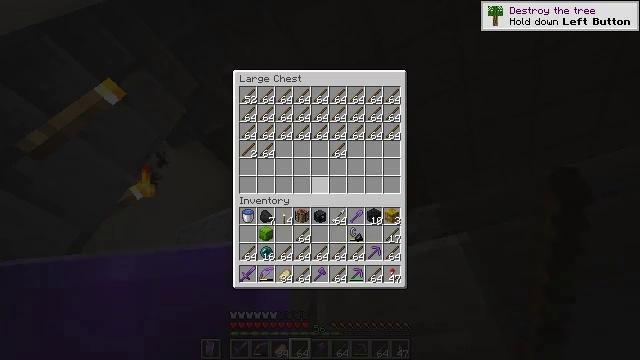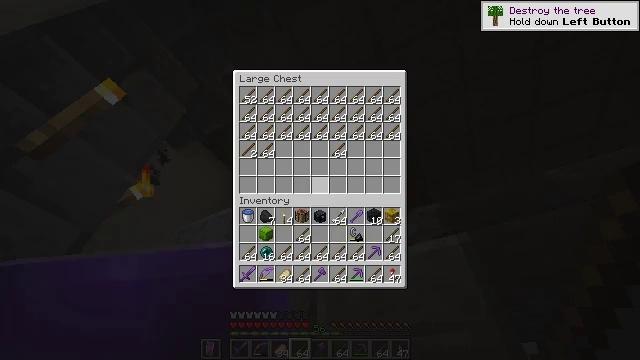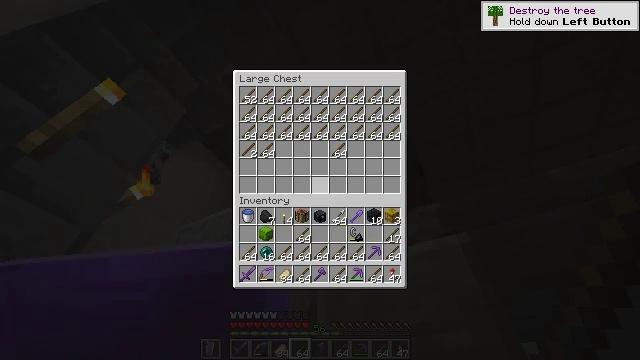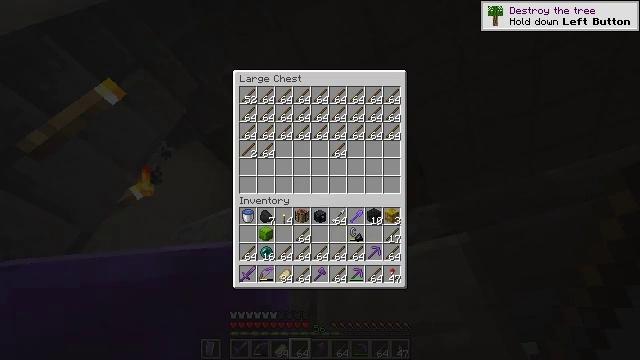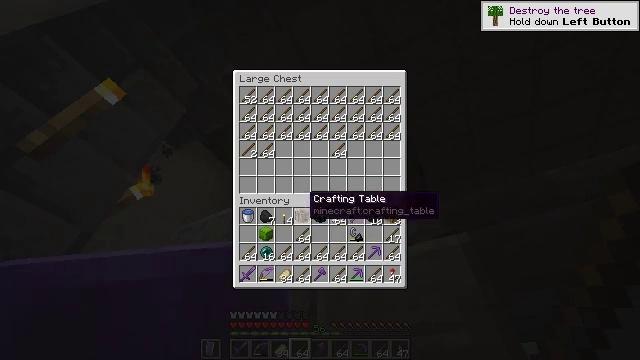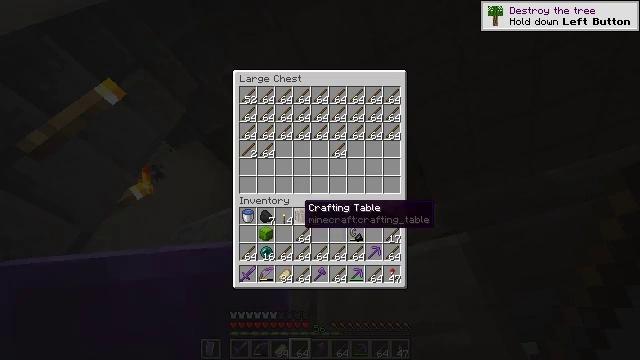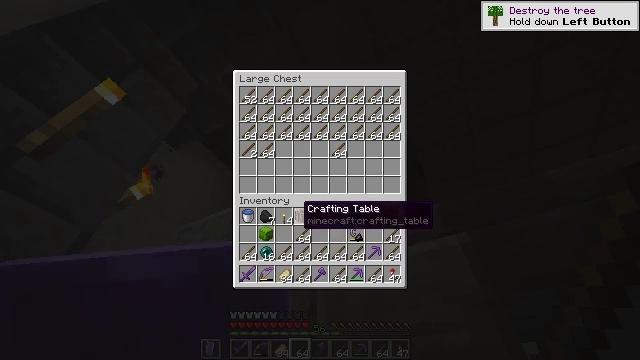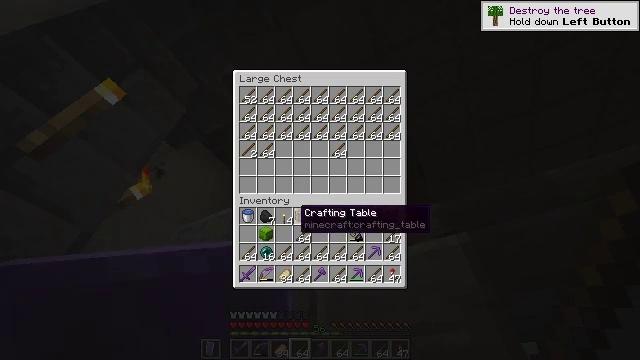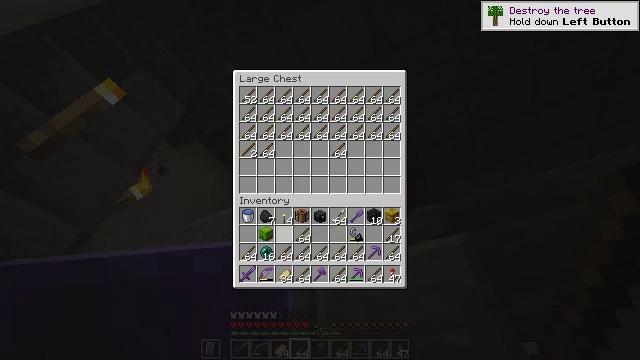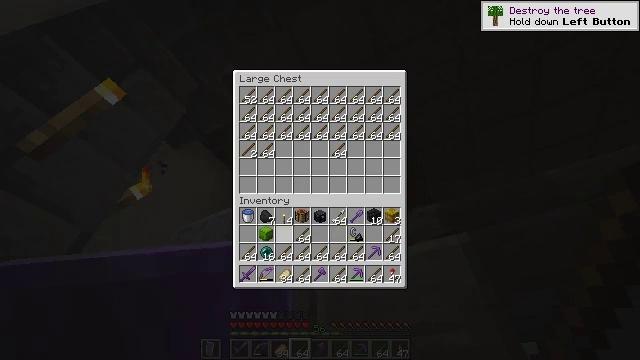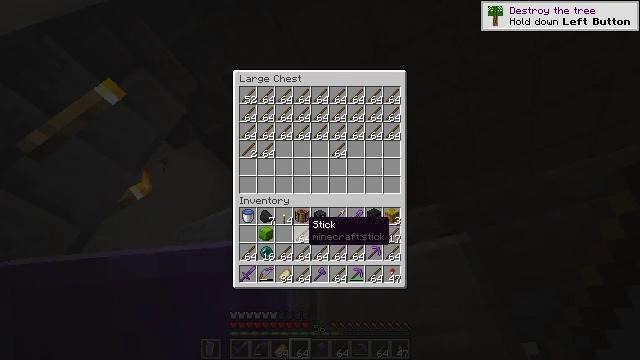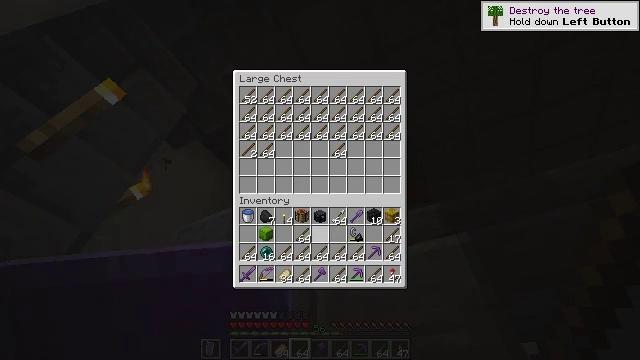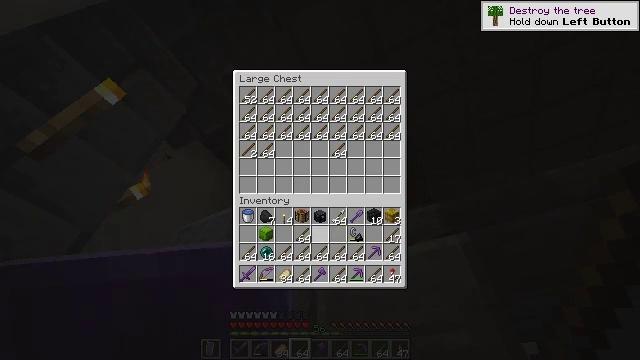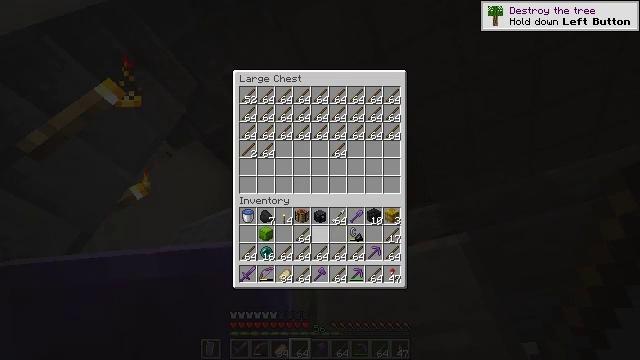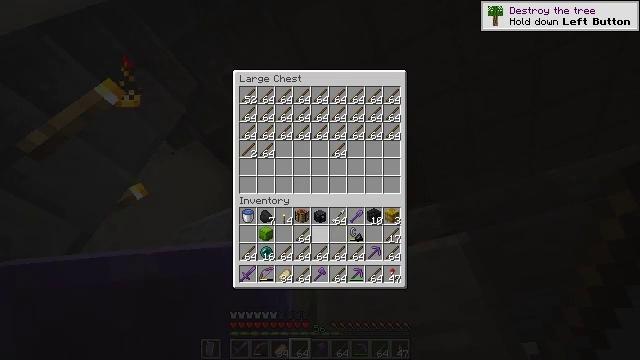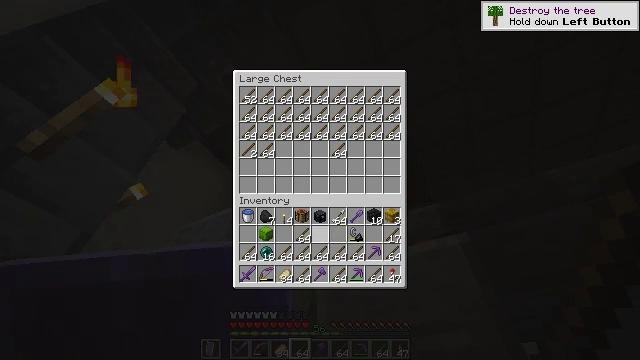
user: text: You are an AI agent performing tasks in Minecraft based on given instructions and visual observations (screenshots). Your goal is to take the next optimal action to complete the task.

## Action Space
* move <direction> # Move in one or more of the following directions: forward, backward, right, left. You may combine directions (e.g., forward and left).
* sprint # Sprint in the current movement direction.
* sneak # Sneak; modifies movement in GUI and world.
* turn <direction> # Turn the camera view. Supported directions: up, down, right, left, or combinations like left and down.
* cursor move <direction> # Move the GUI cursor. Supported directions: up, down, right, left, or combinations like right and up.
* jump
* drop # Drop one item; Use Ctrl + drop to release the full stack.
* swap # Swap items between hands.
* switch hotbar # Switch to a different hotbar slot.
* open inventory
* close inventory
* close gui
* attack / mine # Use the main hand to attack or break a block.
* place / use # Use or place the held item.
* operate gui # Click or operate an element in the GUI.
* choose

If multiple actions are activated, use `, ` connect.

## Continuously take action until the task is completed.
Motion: motion action
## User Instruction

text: Disassemble the lime shulker box by mining it.
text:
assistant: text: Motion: no_op
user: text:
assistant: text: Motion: no_op
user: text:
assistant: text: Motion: turn left and down
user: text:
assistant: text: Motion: turn left and down
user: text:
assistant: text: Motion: turn down
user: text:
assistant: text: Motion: no_op
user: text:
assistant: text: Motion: no_op
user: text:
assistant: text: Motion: turn down
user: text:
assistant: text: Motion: no_op
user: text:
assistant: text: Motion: turn right
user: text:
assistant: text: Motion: turn right
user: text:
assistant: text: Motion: no_op
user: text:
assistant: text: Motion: no_op
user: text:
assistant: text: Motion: no_op
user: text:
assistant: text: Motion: no_op
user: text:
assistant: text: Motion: turn left
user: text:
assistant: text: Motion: no_op
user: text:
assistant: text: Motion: no_op
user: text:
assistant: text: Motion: attack / mine
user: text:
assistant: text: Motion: attack / mine
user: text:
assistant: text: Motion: attack / mine
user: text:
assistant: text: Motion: no_op
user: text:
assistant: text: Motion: turn down
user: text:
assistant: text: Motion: no_op
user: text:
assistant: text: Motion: sneak
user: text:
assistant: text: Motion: sneak
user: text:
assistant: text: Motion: sneak
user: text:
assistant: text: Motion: sneak
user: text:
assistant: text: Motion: sneak
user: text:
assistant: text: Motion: sneak